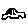
Label: car